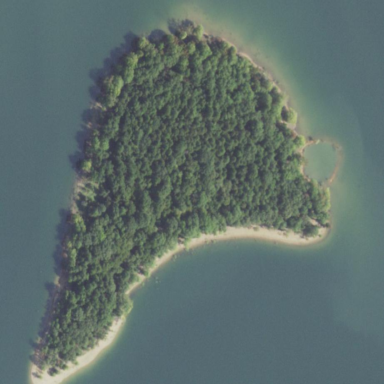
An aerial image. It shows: Islet.